Question: I have the following code:
'''
library(gplots)
library(RColorBrewer);
setwd("~/Desktop")
mydata <- mtcars
hclustfunc <- function(x) hclust(x, method="complete")
distfunc <- function(x) dist(x,method="euclidean")
d <- distfunc(mydata)
fit <- hclustfunc(d)
clusters <- cutree(fit, h=100)
nofclust.height <- length(unique(as.vector(clusters)));
# Colorings
hmcols <- rev(redgreen(2750))
selcol <- colorRampPalette(brewer.pal(12,"Set3"))
selcol2 <- colorRampPalette(brewer.pal(9,"Set1"))
clustcol.height = selcol2(nofclust.height);
heatmap.2(as.matrix(mydata),
trace='none',
dendrogram='both',
key=F,
Colv=T,
scale='row',
hclust=hclustfunc, distfun=distfunc, col=hmcols,
symbreak=T,
margins=c(7,10), keysize=0.1,
lwid=c(5,0.5,3), lhei=c(0.05,0.5),
lmat=rbind(c(5,0,4),c(3,1,2)),
labRow=rownames(mydata),
#ColSideColors=clustcol.height[clusters], # This line doesn't work
RowSideColors=clustcol.height[clusters])
'''
Which produce the following figure:

What I want to do is to perform clustering on both row and column and show clustering bars (RowSideColors and ColSideColors) next to dendogram. How can I achieve that?
At the moment I only succeed in showing 'RowSideColors' the 'ColSideColors' one.
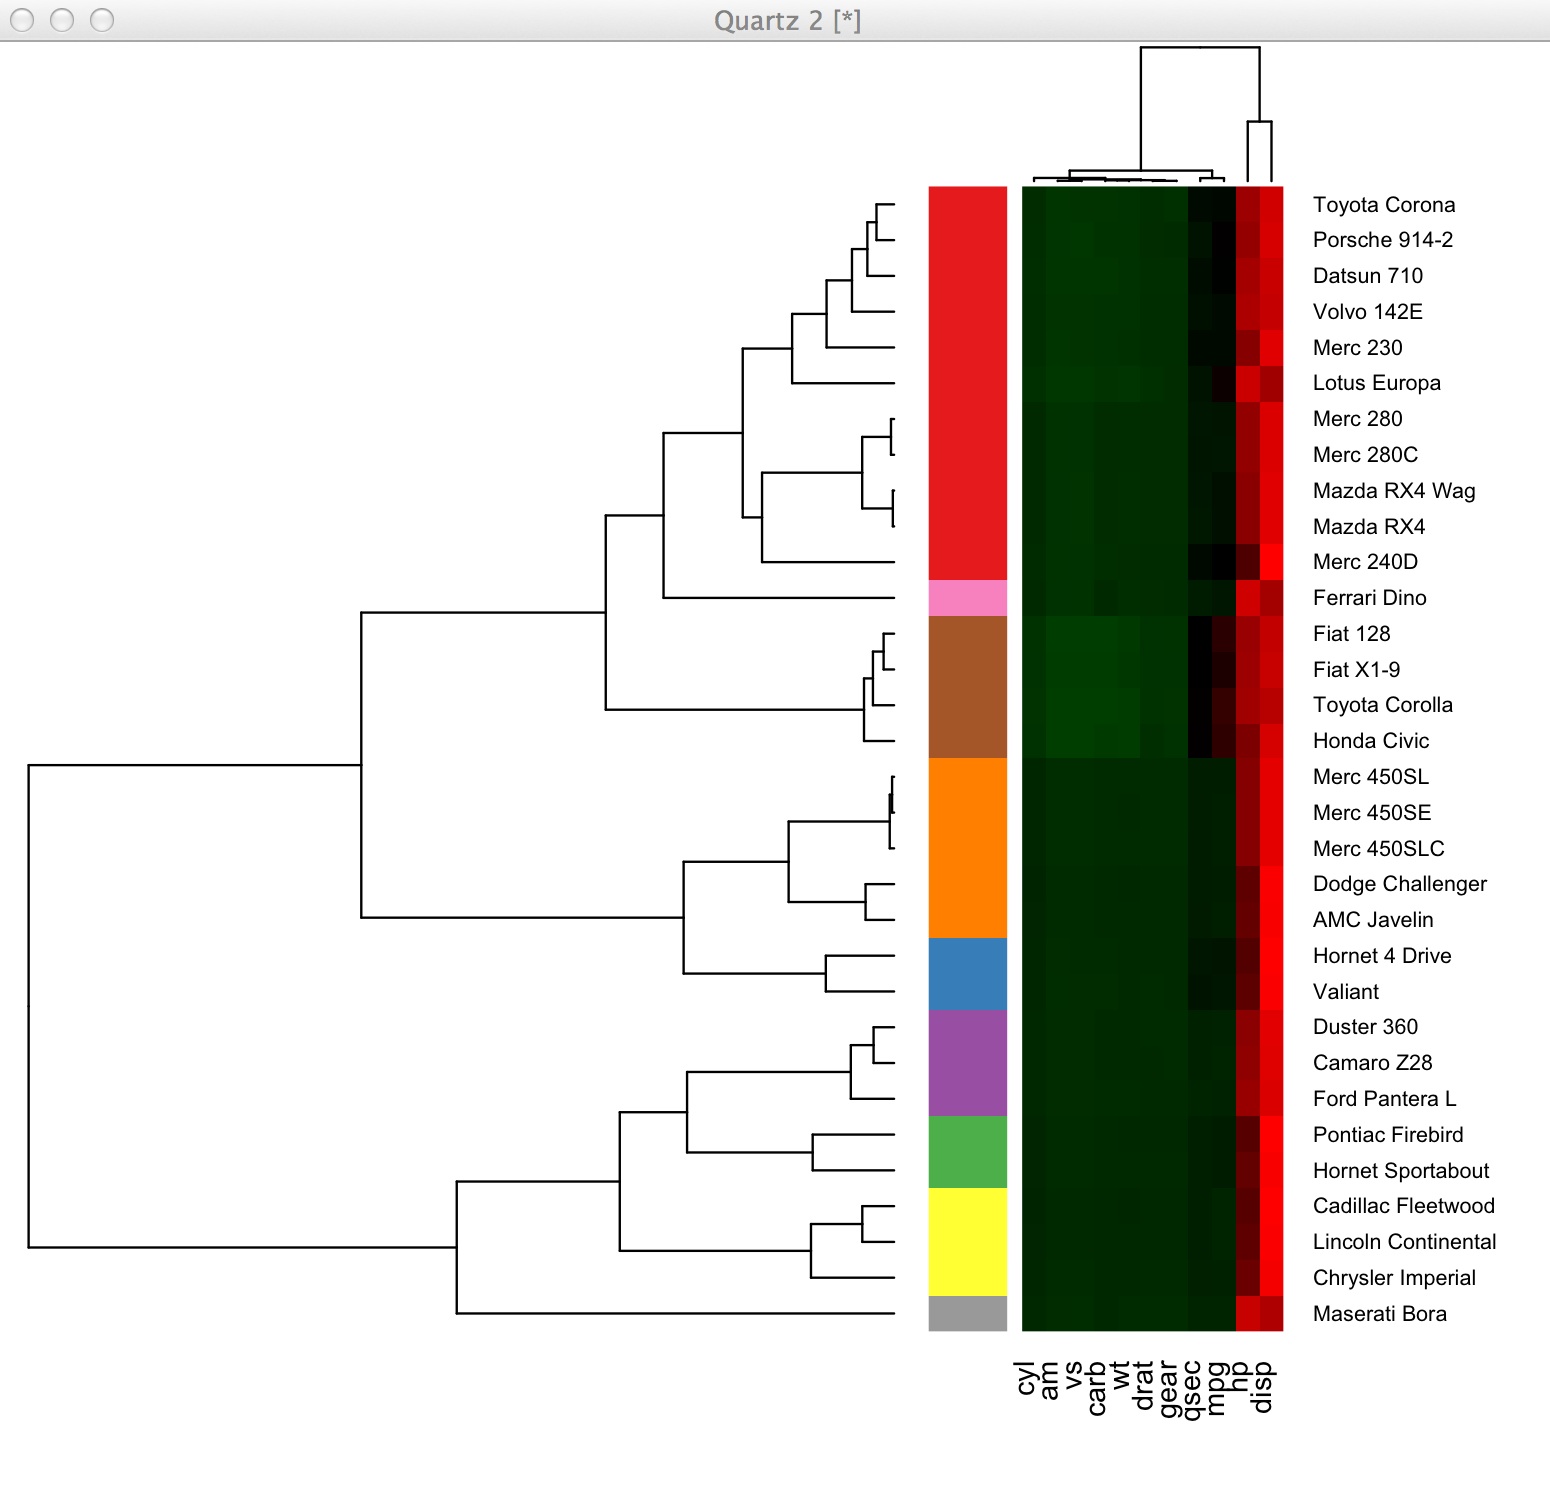
Answer: In order to show both 'RowSideColors' and 'ColSideColors' you have to obtain cluster assignments for rows and columns of the matrix separately. At the moment object 'cluster' contains clusters that correspond to rows only.
'''
# set the custom distance and clustering functions, per your example
hclustfunc <- function(x) hclust(x, method="complete")
distfunc <- function(x) dist(x, method="euclidean")
# perform clustering on rows and columns
cl.row <- hclustfunc(distfunc(mydata))
cl.col <- hclustfunc(distfunc(t(mydata)))
# extract cluster assignments; i.e. k=8 (rows) k=5 (columns)
gr.row <- cutree(cl.row, 8)
gr.col <- cutree(cl.col, 5)
# require(RColorBrewer)
col1 <- brewer.pal(8, "Set1")
col2 <- brewer.pal(5, "Pastel1")
# require(gplots)
heatmap.2(as.matrix(mydata), hclustfun=hclustfunc, distfun=distfunc,
RowSideColors=col1[gr.row], ColSideColors=col2[gr.col])
'''
You can examine the clustering with 'plot(cl.row)' and 'plot(cl.col)'. Also you may play with the 'RColorBrewer' library to select the most appropriate colour-coding. Possibly a sequential palette may be better to avoid over-colouring.